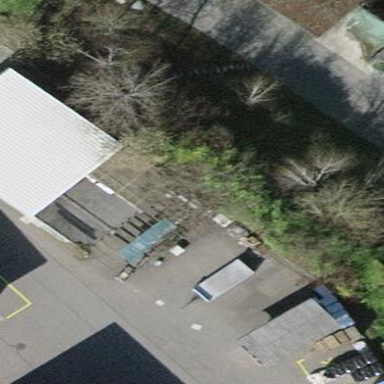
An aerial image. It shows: View of roof of building.